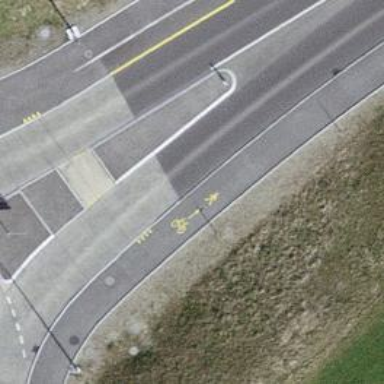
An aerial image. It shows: Secondary road.